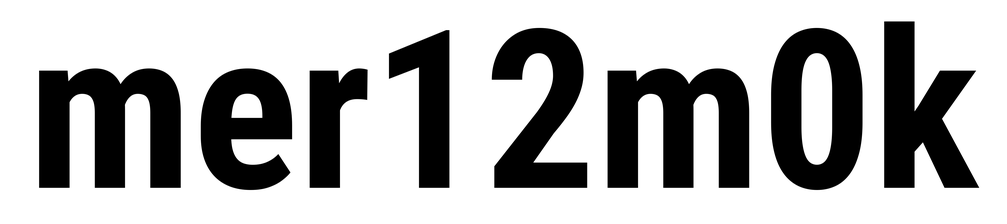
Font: Roboto_Condensed_Bold